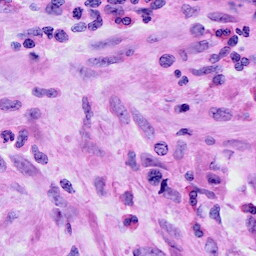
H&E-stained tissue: Cervix